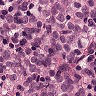
Metastatic tissue present: yes